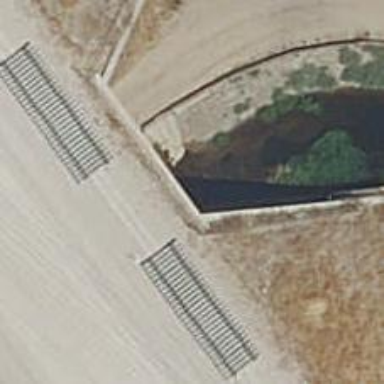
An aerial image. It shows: Tunnel through canal.